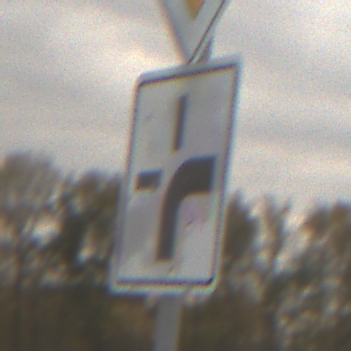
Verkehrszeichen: VerlaufVorfahrtsstrasse3
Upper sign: Vorfahrtsstrasse
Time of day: MorningAfternoon
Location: Outdoor (Nature)
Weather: Overcast
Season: NotSpecified
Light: Natural